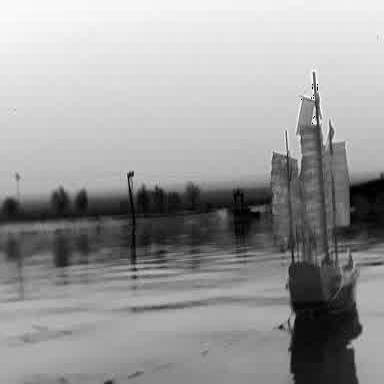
There is a sailboat in the infrared image.